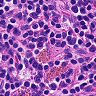
Metastatic tissue present: no